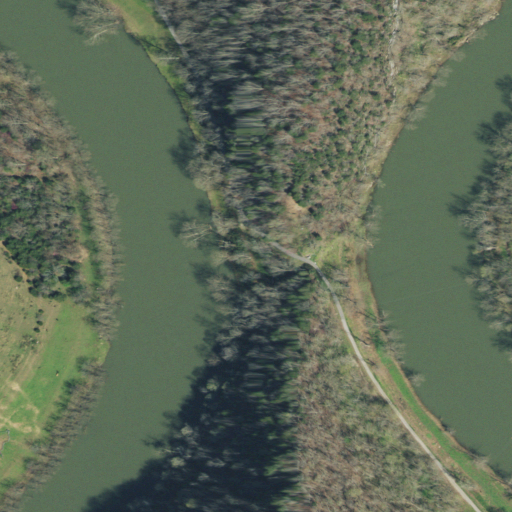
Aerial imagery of gap in Tennessee named The Narrows containing open water, deciduous forest, mixed forest, pasture, and open development